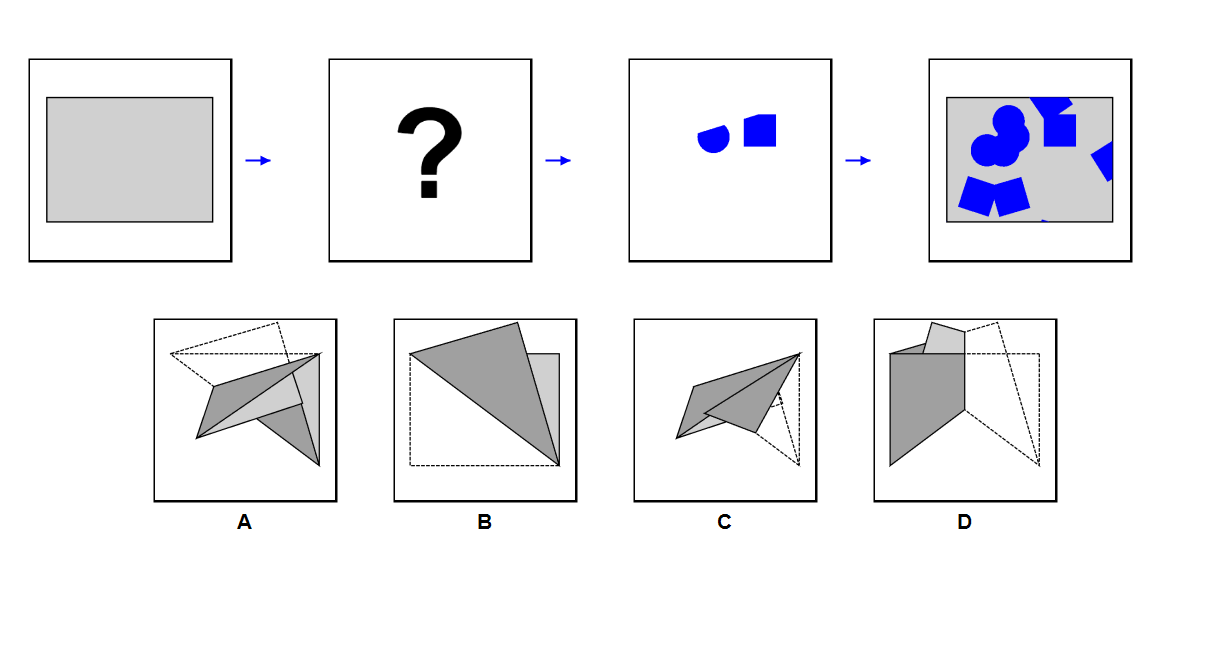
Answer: D